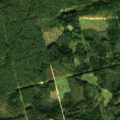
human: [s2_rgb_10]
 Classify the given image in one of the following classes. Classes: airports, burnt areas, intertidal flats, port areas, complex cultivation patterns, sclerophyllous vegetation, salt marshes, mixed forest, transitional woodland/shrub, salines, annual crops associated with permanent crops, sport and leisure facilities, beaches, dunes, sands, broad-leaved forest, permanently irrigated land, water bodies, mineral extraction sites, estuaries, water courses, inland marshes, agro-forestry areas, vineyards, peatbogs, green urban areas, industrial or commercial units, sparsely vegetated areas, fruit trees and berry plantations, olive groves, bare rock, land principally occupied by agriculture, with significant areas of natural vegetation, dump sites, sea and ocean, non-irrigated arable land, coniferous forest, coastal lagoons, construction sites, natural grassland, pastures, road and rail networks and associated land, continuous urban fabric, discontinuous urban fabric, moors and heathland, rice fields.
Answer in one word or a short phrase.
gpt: coniferous forest, mixed forest